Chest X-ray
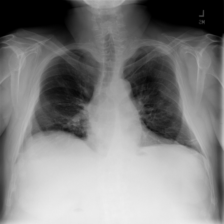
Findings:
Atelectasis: negative
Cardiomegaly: negative
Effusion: negative
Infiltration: negative
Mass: negative
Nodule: negative
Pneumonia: negative
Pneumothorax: negative
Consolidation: negative
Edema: negative
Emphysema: negative
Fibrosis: negative
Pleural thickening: negative
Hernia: negative